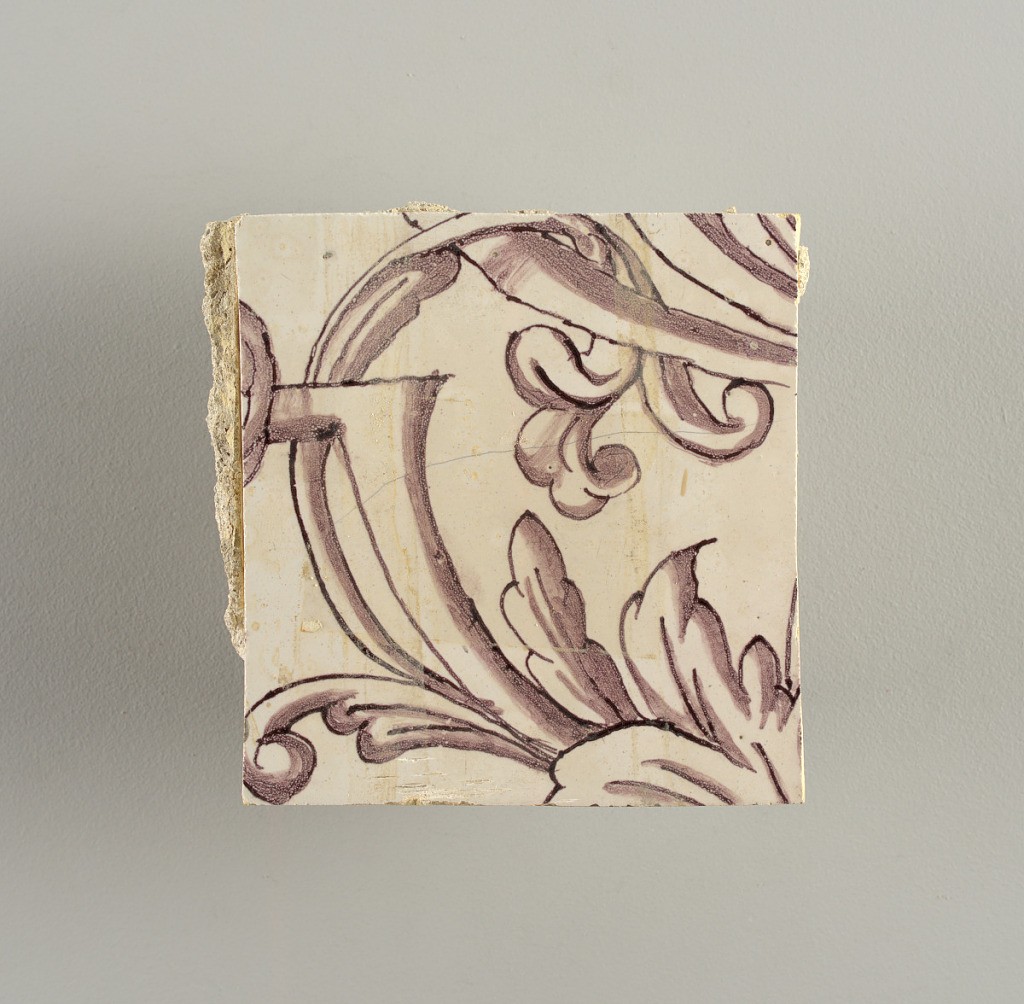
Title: Tile wall facing
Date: ca. 1725
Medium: Tin-glazed earthenware, underglaze
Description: Horizontal rectangle.  Thirty tiles wide and twenty-three tiles high with opening for fireplace eleven tiles wide and ten high.  Foliage arabesques disposed about three vertical axes from which are emphazised by urns at center and right, and at left by the figure of a standing woman carrying an infant on her arm and accompanied by two children.